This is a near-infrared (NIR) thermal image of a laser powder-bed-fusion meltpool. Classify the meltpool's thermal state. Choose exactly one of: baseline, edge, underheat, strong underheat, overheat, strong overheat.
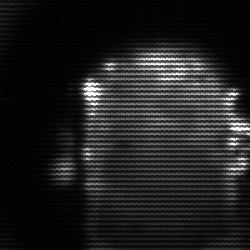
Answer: baseline